Field crop: maize
Growth stage: 1
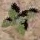
Species: chenopodium